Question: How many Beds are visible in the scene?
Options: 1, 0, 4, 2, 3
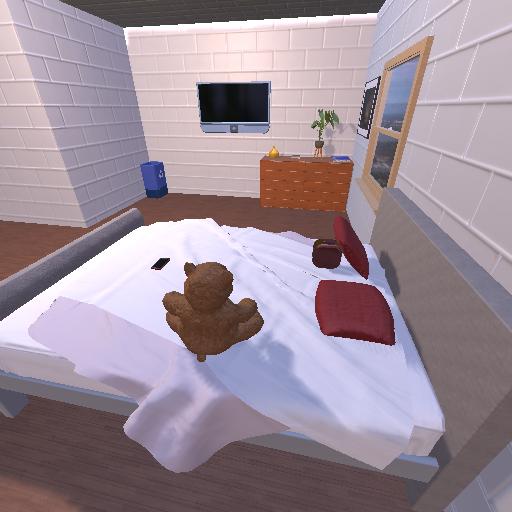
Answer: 1